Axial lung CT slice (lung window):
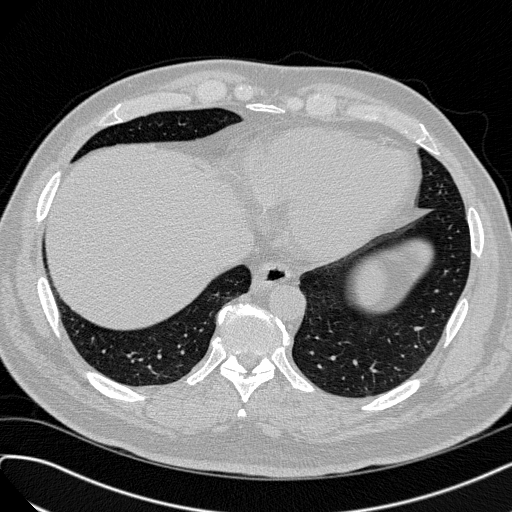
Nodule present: no